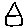
Label: house